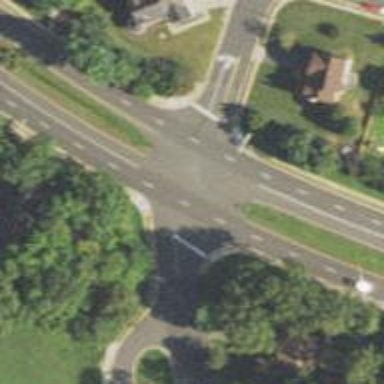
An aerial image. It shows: Stop road.